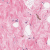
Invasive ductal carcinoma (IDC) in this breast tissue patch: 0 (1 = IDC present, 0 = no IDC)